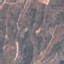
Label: HerbaceousVegetation